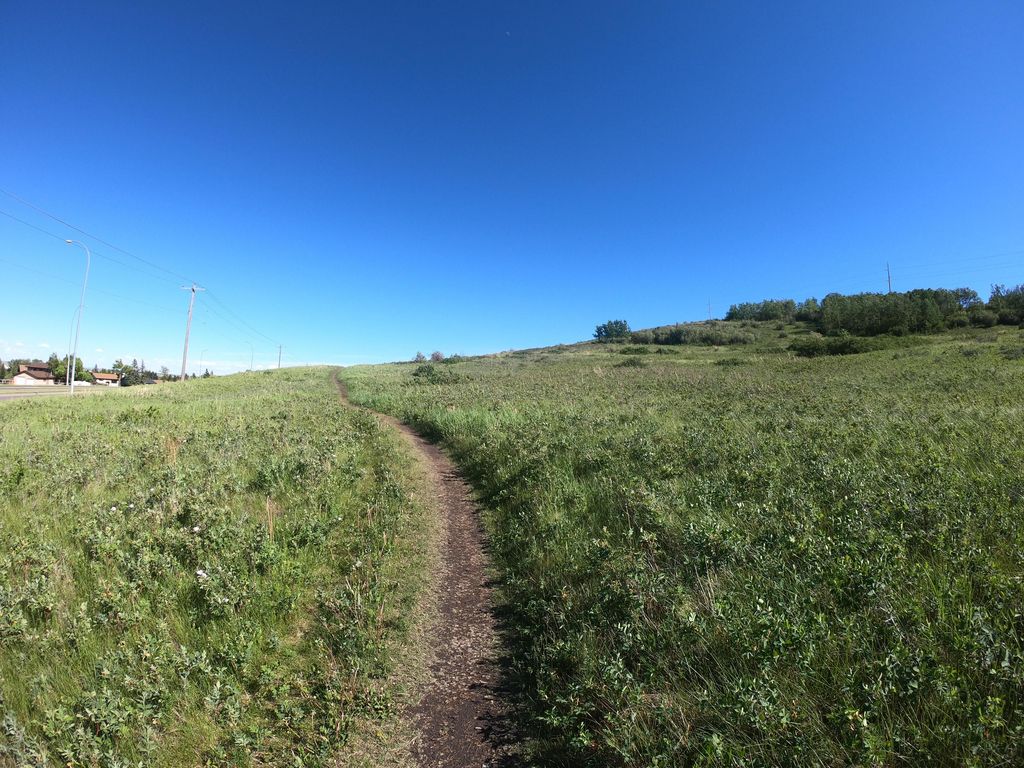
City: calgary